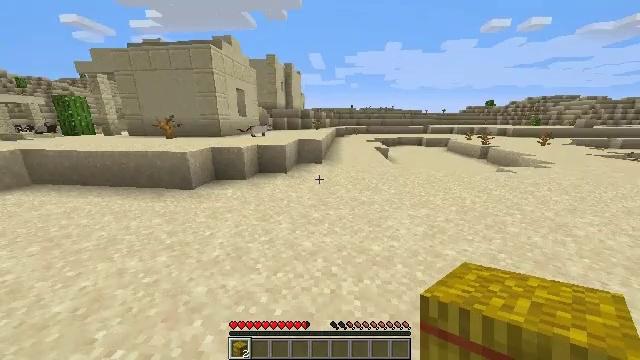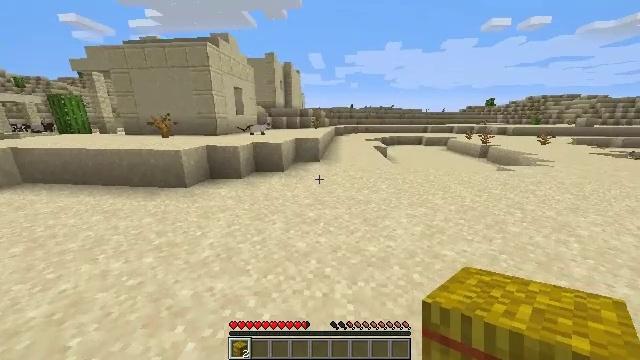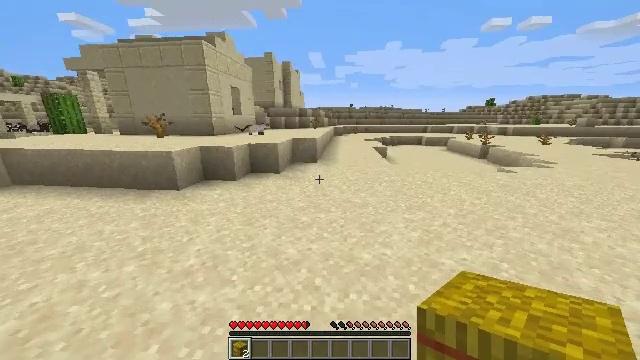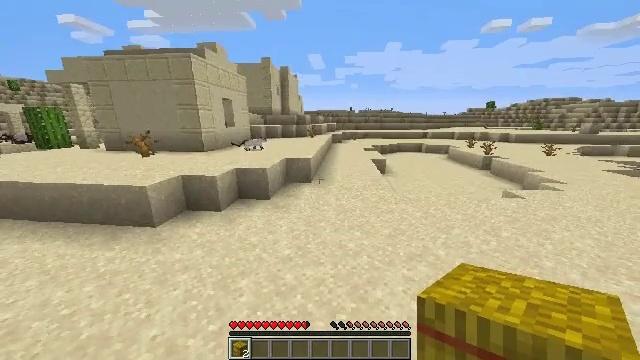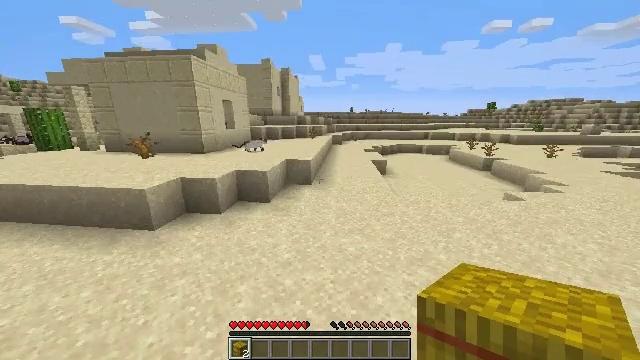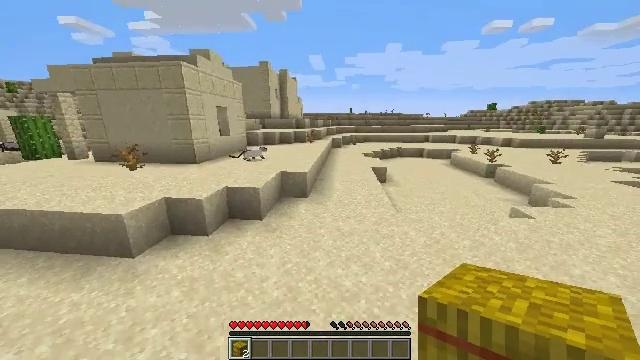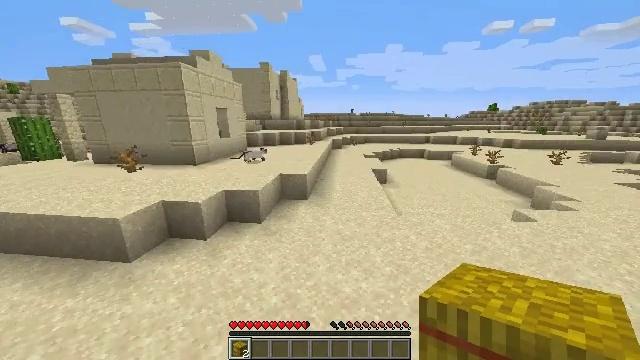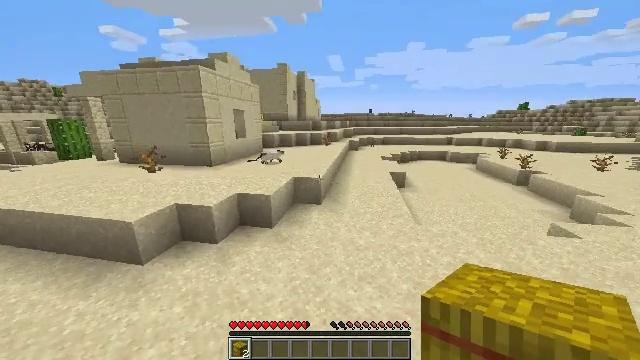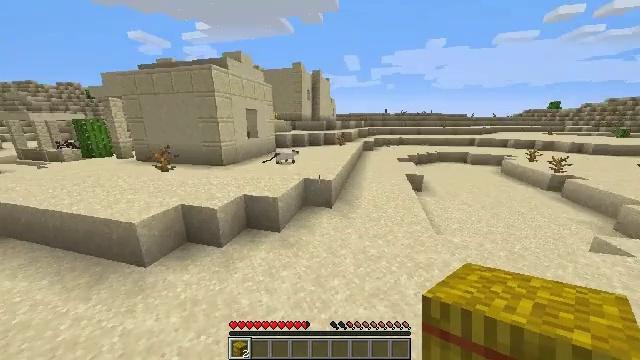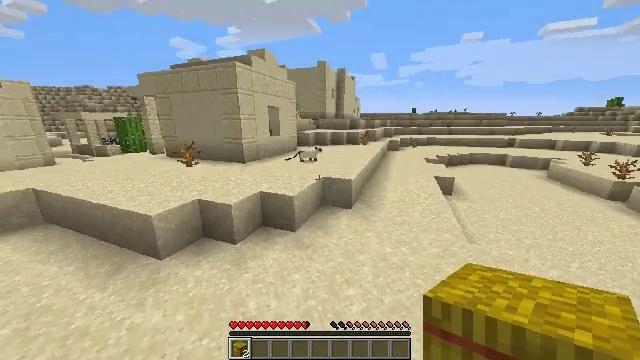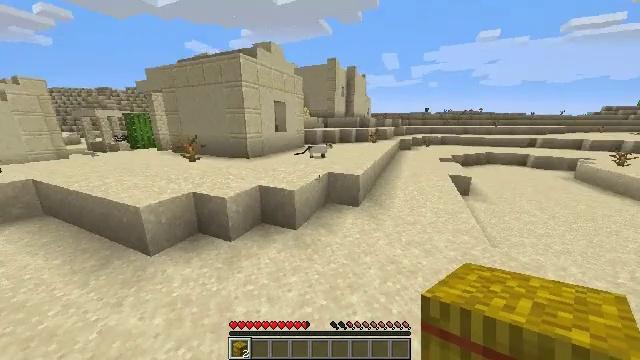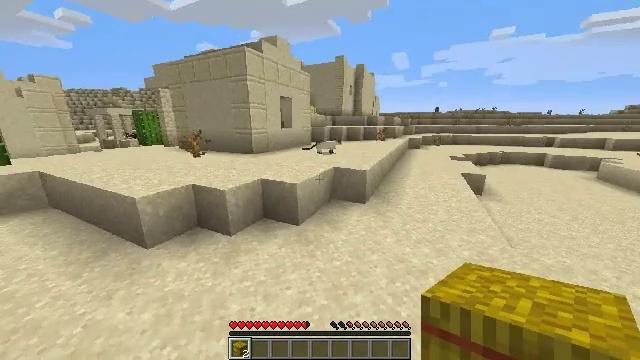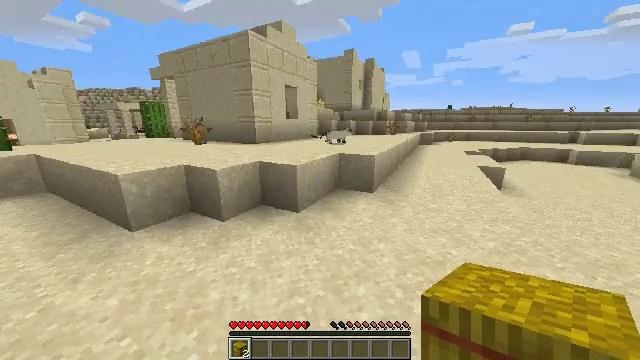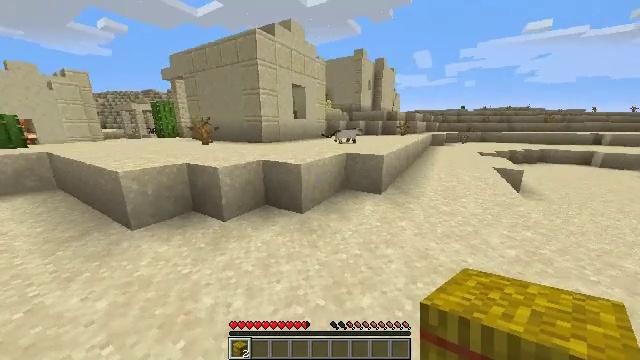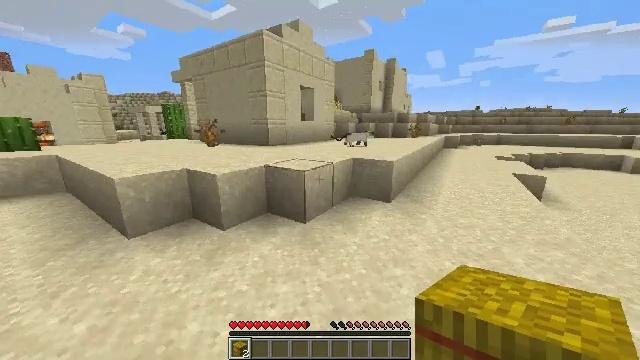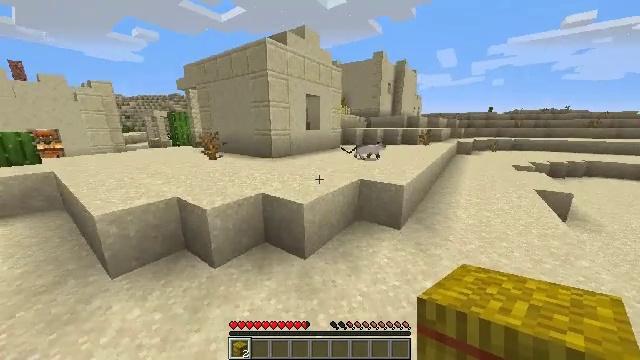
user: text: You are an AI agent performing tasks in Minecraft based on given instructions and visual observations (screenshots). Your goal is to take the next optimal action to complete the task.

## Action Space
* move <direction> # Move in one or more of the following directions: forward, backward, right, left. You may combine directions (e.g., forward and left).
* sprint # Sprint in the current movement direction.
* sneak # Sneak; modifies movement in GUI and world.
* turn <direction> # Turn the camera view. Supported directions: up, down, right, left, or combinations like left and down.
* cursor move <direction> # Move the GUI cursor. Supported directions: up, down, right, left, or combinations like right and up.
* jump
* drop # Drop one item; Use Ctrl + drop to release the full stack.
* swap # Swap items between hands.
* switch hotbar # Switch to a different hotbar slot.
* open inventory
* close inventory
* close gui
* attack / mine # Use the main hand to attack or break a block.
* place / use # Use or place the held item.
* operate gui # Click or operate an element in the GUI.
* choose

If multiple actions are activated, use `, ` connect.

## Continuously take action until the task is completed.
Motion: motion action
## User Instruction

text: Remove a hay block from the inventory.
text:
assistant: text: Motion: move forward, jump
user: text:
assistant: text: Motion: move forward, jump
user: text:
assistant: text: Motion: move forward, jump
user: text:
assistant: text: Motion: move forward, jump
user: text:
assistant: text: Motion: move forward, jump
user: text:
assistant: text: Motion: move forward, jump
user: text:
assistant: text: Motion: move forward, sprint, turn left, jump
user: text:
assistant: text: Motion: move forward, sprint, turn left, jump
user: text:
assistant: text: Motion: move forward, sprint, turn left, jump
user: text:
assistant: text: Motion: move forward, sprint, turn left, jump
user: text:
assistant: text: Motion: move forward, sprint, turn left, jump
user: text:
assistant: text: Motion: move forward, sprint, turn left, jump
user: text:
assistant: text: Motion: move forward, sprint, turn left, jump
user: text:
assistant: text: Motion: move forward, sprint, turn left, jump
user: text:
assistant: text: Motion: move forward, sprint, turn left, jump
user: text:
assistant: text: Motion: move forward, sprint, turn left, jump
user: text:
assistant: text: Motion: move forward, sprint, turn left, jump
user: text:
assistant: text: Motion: move forward, sprint, turn left, jump
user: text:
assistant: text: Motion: move forward, sprint, turn left, jump
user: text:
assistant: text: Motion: move forward, sprint, turn left, jump
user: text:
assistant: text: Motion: move forward, sprint, turn left, jump
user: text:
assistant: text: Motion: move forward, sprint, turn left, jump
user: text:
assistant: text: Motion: move forward, sprint, turn left, jump
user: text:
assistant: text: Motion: move forward, sprint, turn left, jump
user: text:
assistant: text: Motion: move forward, sprint, turn left, jump
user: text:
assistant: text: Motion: move forward, sprint, turn left, jump
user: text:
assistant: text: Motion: move forward, sprint, jump
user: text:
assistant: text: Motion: move forward, sprint, turn left, jump
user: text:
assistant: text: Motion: move forward, sprint, jump
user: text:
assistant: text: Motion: move forward, sprint, jump